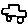
Label: car